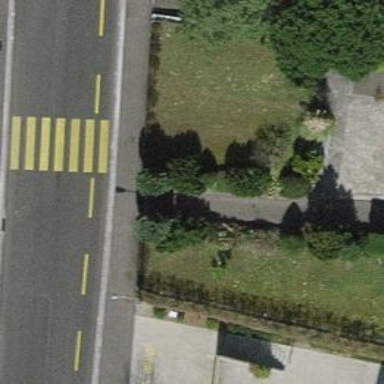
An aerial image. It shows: Asphalt sidewalk.